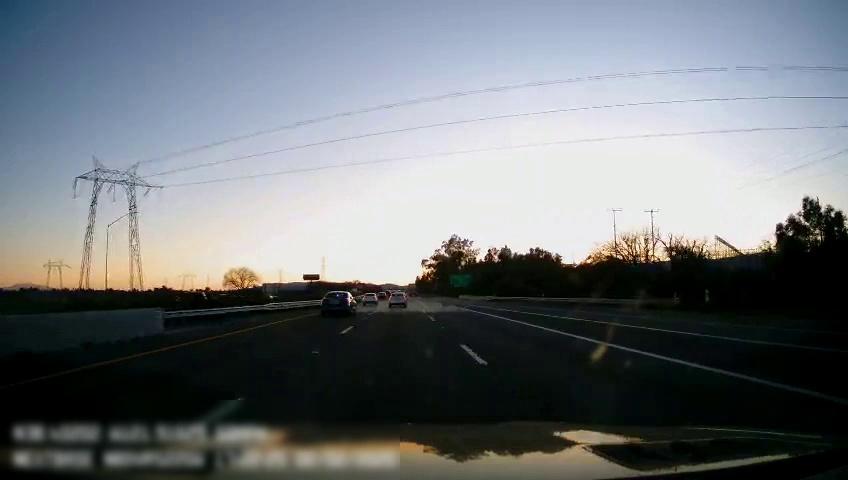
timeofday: Day
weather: Sunny
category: Drivable Space
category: Vehicles | Car
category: Vehicles | Car
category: Vehicles | Car
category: Vehicles | Truck
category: Lanes | Current Lane
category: Lanes | Current Lane
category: Lanes | Alternate Lane
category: Lanes | Alternate Lane
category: Lanes | Alternate Lane
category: Traffic | Signs